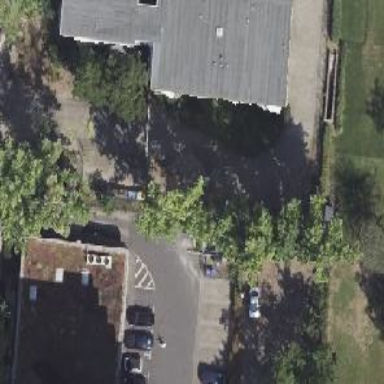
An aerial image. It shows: Asphalt driveway for service vehicles.